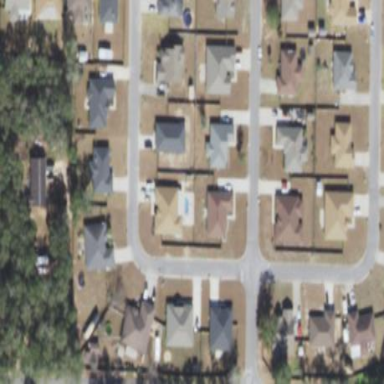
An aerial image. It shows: Residential area composed of single-family homes.